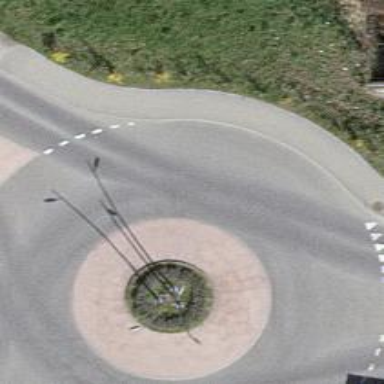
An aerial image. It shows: Secondary road around roundabout.